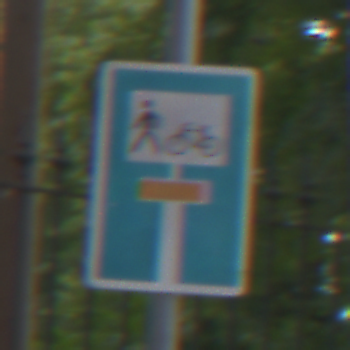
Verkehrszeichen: SackgasseRadverkehrFussgaengerDurchlaessig
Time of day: MorningAfternoon
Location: Outdoor (Urban)
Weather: Overcast
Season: NotSpecified
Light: Natural